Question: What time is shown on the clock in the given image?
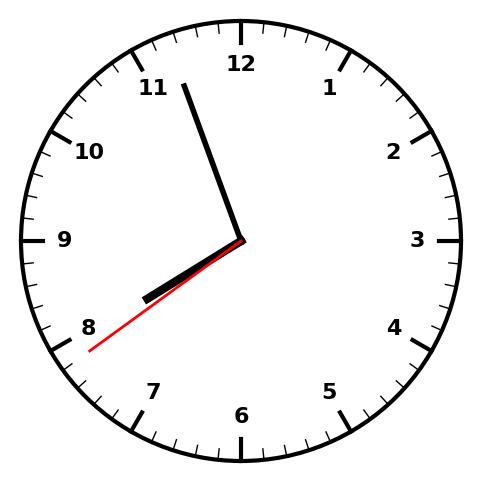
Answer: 07:56:39